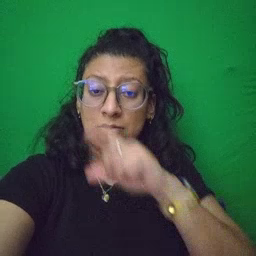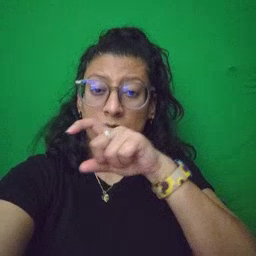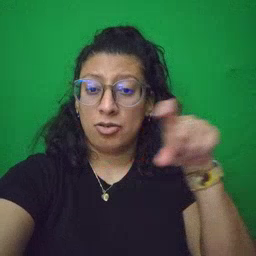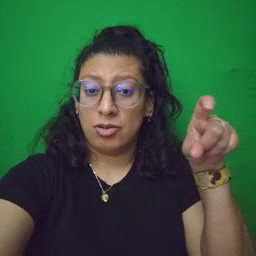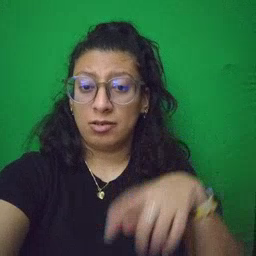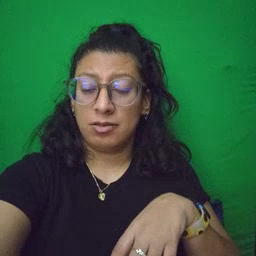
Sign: closet